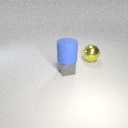
small gray metal cube below large blue rubber cylinder